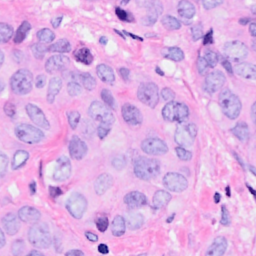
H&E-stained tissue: Breast